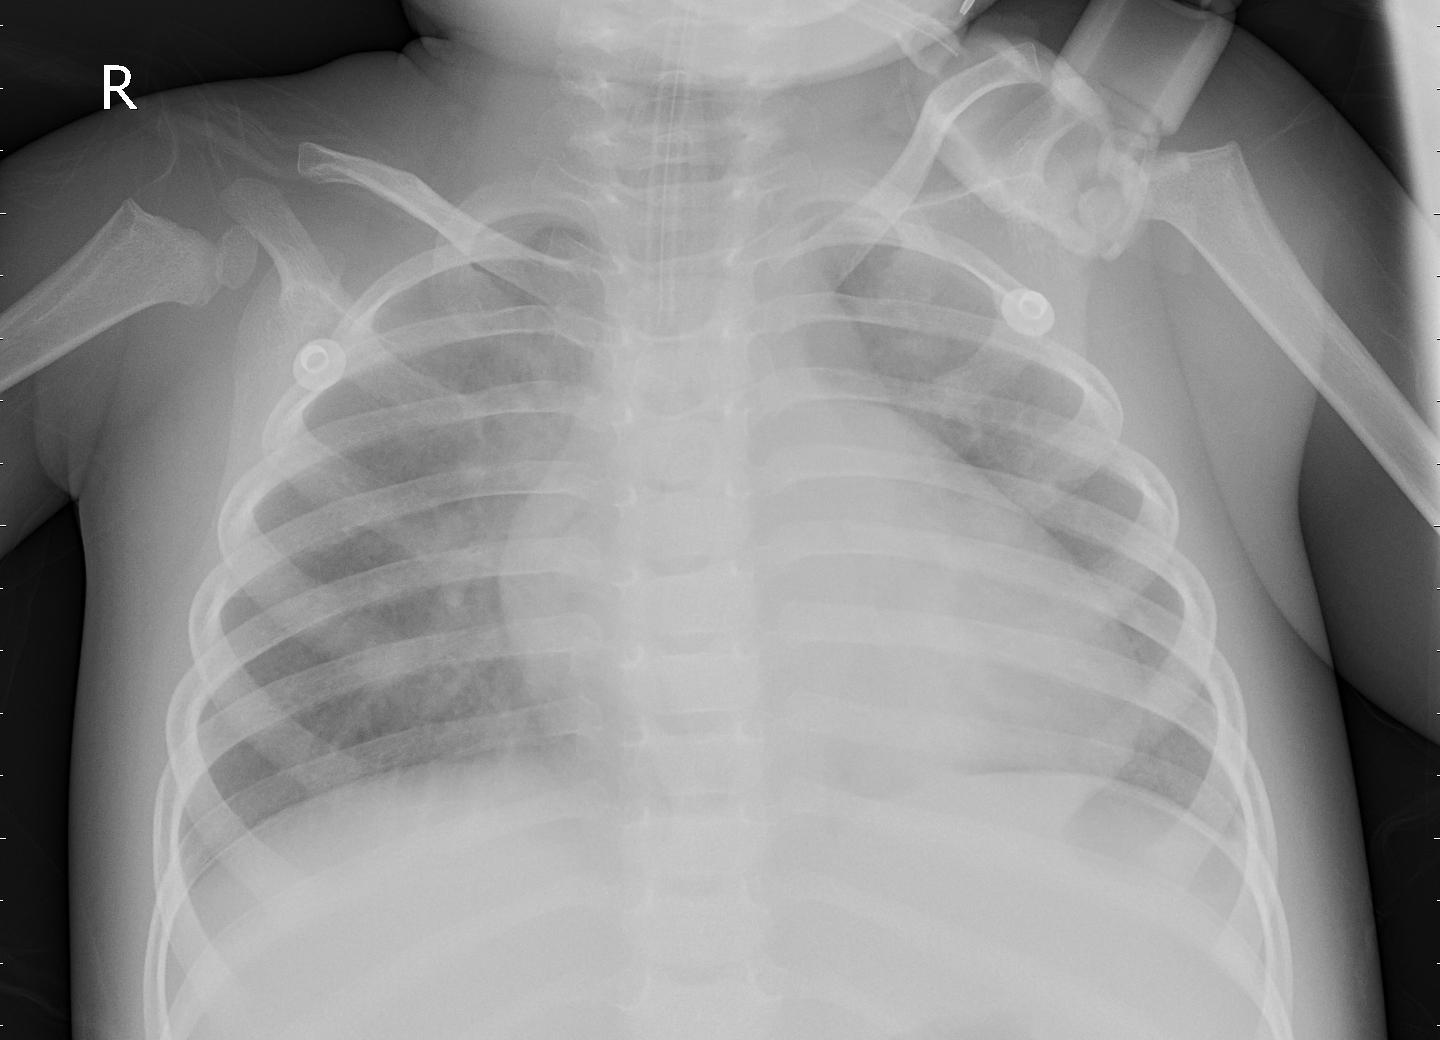
Diagnosis: PNEUMONIA